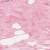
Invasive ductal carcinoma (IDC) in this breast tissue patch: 0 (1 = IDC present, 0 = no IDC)